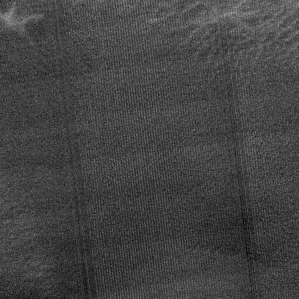
Label: frost